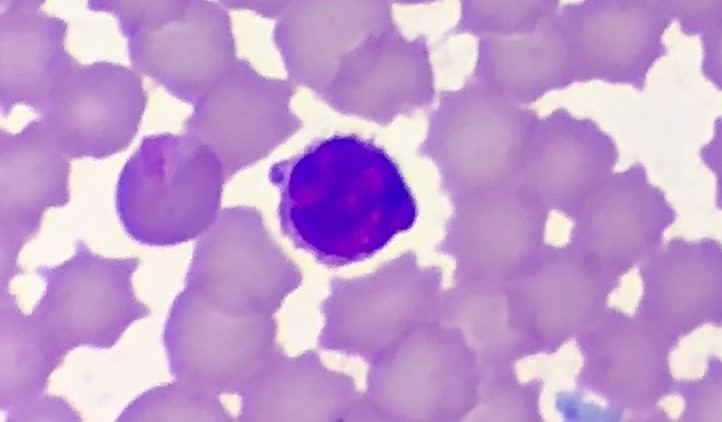
White blood cell type: Lymphocyte